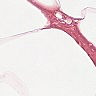
Metastatic tissue present: no